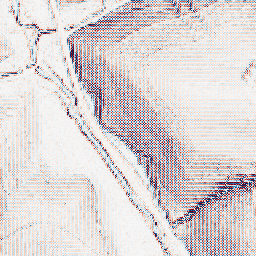
Category: wavelet
Decomposition family: wavelet_dwt
Decomposition parameters: wavelet: haar
level: 1
Upsampling method: lanczos
Upsampling parameters: scale: 2
Upsampling scale: 2